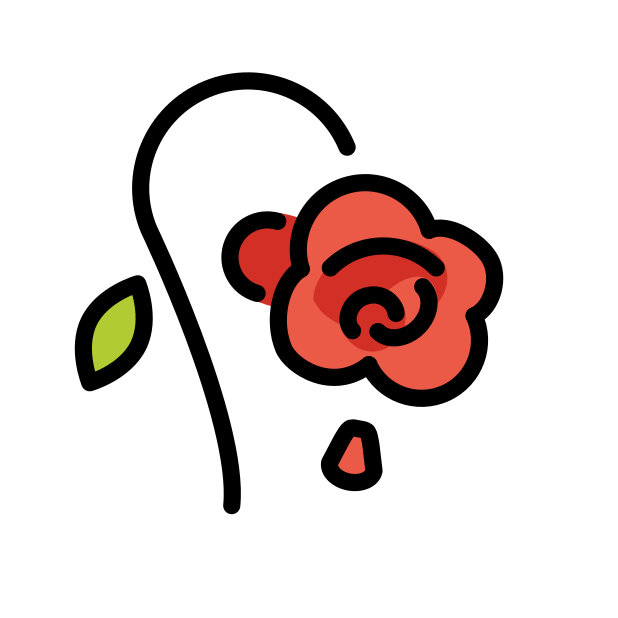
wilted flower